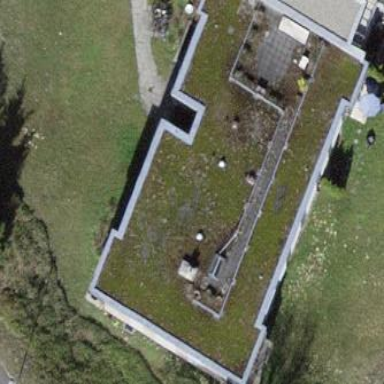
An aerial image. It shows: Residential building.